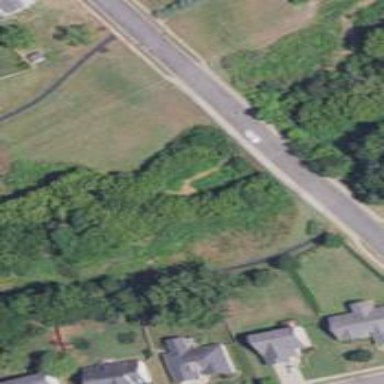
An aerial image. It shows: Culvert tunnel.